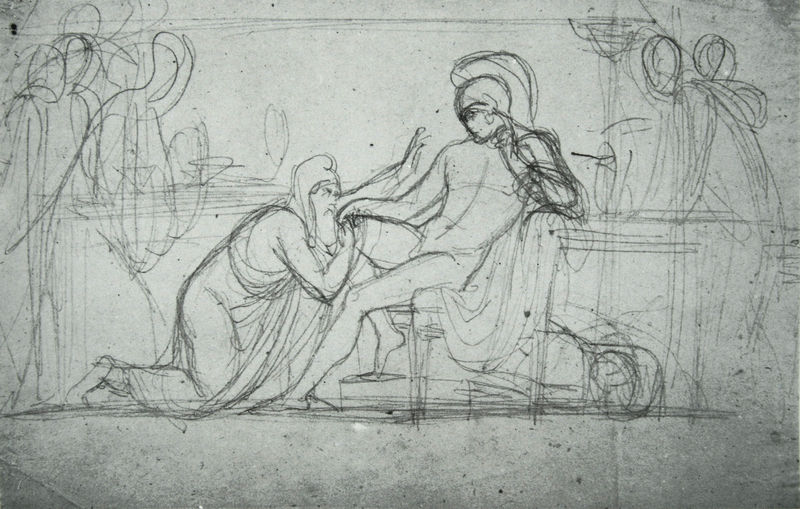
Titel: Skizzenblatt zu dem Relief "Priamos vor Achill"
Künstler: Bertel Thorvaldsen
Standort: Kopenhagen
Institution: Thorvaldsen Museum
Schlagwörter: akt, feder, fuß, hand, held, körper, mann, nackt, umhang, weiß, komposition, menschen, sitzen, frau, geste, grau, hut, licht, männer, raum, schwarz, skizze, stuhl, stützen, szene, tisch, zeichnung, blick, haube, alt, bart, jung, mütze, arm, diener, falten, geschichte, historie, mensch, sockel, stehen, auge, gewand, sessel, sitzend, klassizismus, personen, zart, rund, bein, kuss, küssen, liebe, umrisse, studie, grafik, linien, füsse, schemel, figuren, krieg, gefolge, kaiser, könig, thron, bauchnabel, knie, oberschenkel, schenkel, umriss, interieur, antike, linie, kohle, kontur, chapeau, knien, konturen, soldat, volk, bleistift, helm, herrscher, trohn, geschenk, entwurf, mythologie, ritter, gestalten, rom, römer, sklave, hellgrau, lässig, griechisch, flehen, knieend, kniend, krieger, assis, griechenland, ehrerbietung, abgelegt, huldigung, herrscherin, verehrung, schemen, anbetung, brustkorb, bitte, mars, grieche, athene, handkuss, schwur, kniefall, unterwerfung, antique, proportionen, dessin, caesar, strichzeichnung, troja, planung, bleistif, rat, blaistift, antiquité, anflehen, niederknien, crayon, phrygische mütze, darbringung, bekleidet, achilles, fussschemel, hommes, untertan, nus, thorvaldsen, troia, anflehung, archill, ergebung, feine, haaube, rieger, schönheitsideal, strivhe, stuhl trohn, unterthan, erbitten, phrygier, trone, nu, wissenschaflter, porter, assit